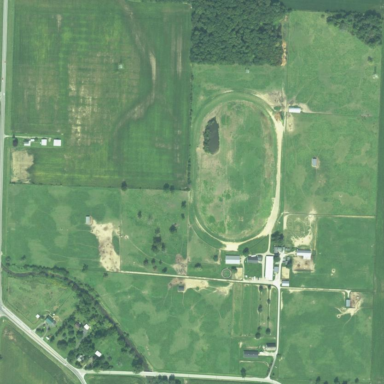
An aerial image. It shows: Pasture area used as meadow.